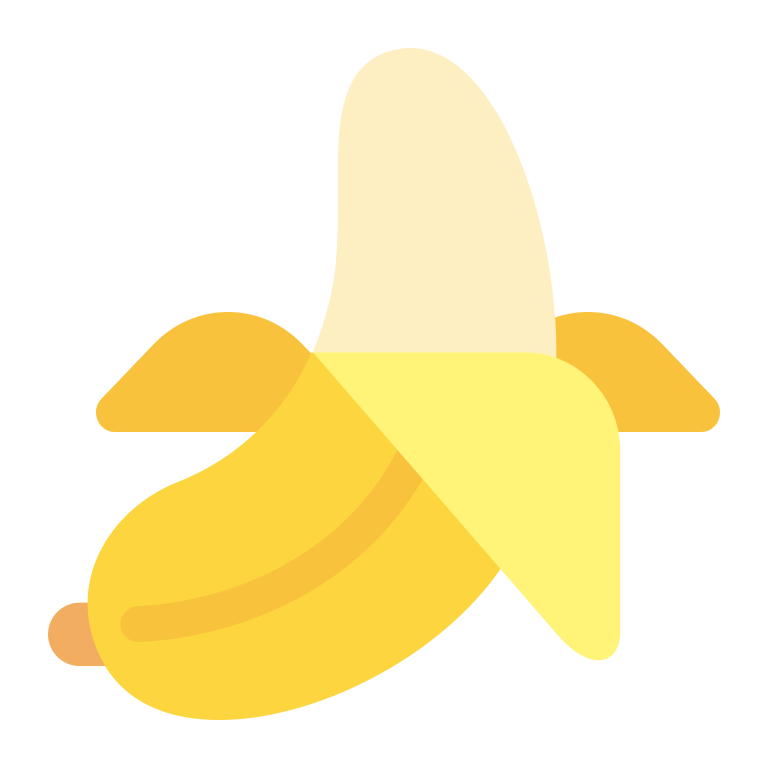
banana flat